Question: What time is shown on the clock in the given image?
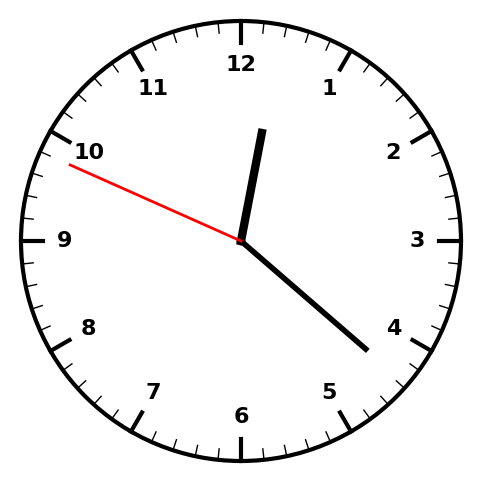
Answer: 12:21:49